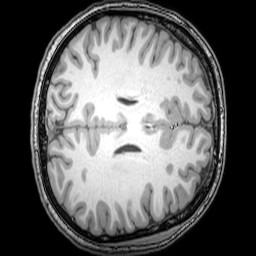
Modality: T1w
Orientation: axial
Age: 20
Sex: male
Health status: healthy
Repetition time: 0.081 s
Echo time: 0.037 s